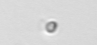
Label: nanoplankton_mix